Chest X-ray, PA view. Patient: 57 years old, sex F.
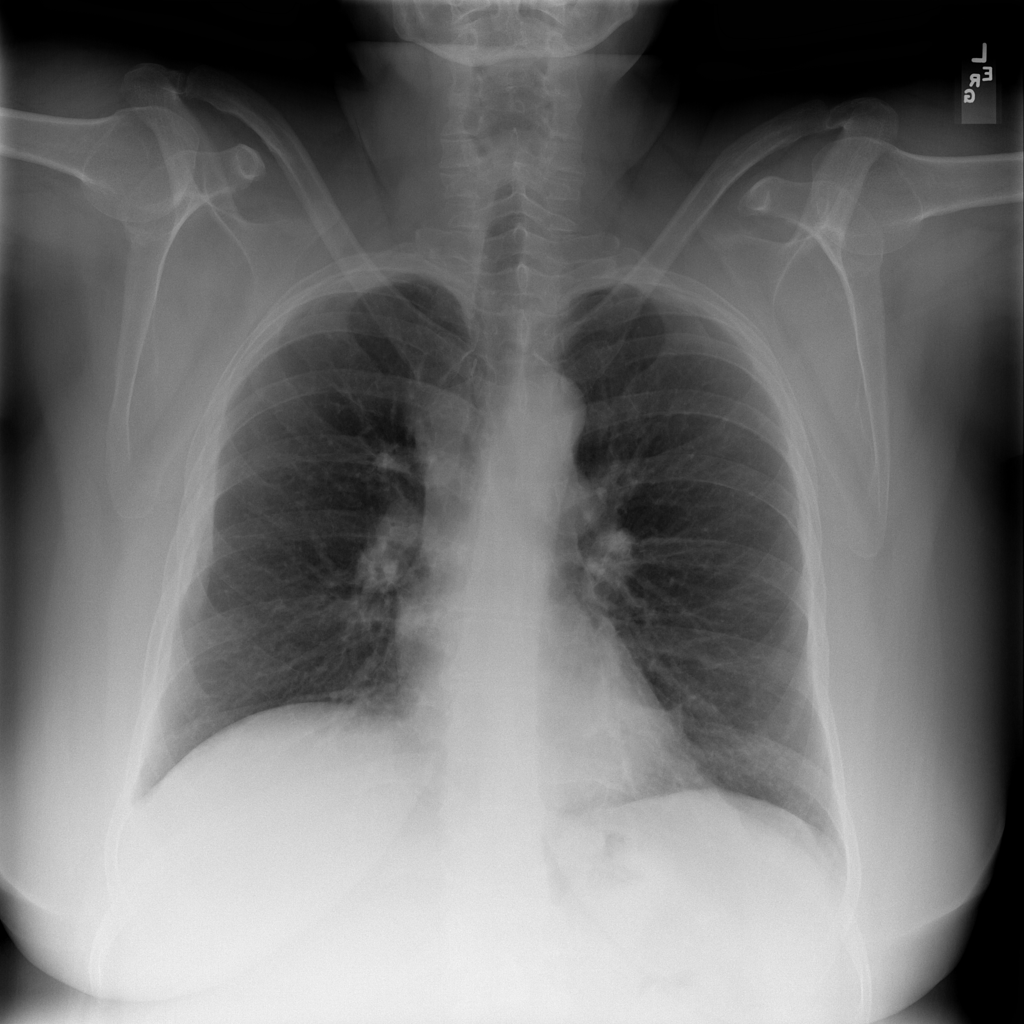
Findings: Consolidation